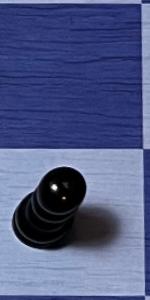
Label: Pawn_Black